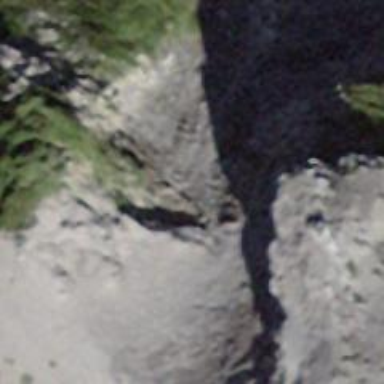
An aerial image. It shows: Natural cliff.